Interaction volume radius: 5 \u00c5
Interaction volume height: 30 \u00c5
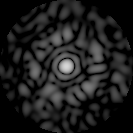
Disorder parameter: 0.8373